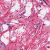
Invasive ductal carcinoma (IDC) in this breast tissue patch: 0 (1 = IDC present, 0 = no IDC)